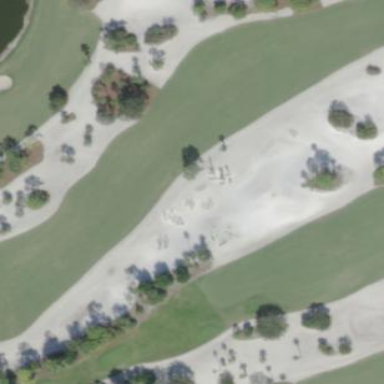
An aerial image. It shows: Golf fairway in the image.